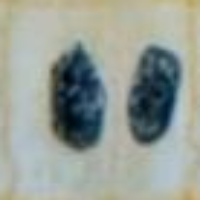
Label: telophase